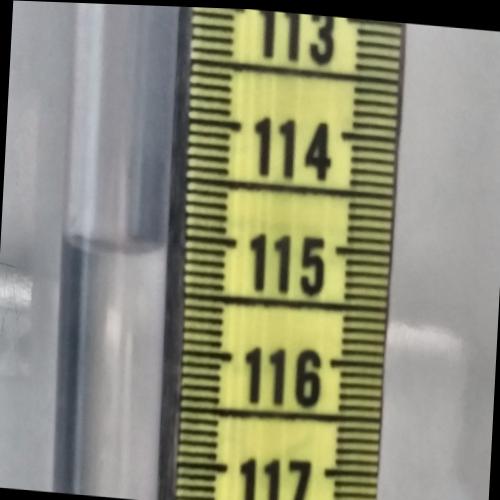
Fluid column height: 115.1 cm